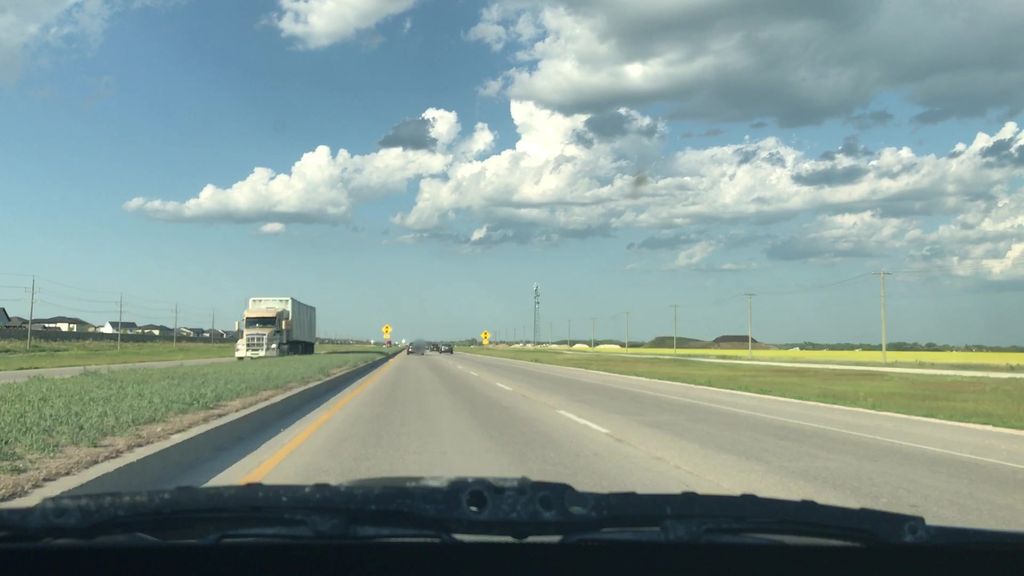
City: winnipeg